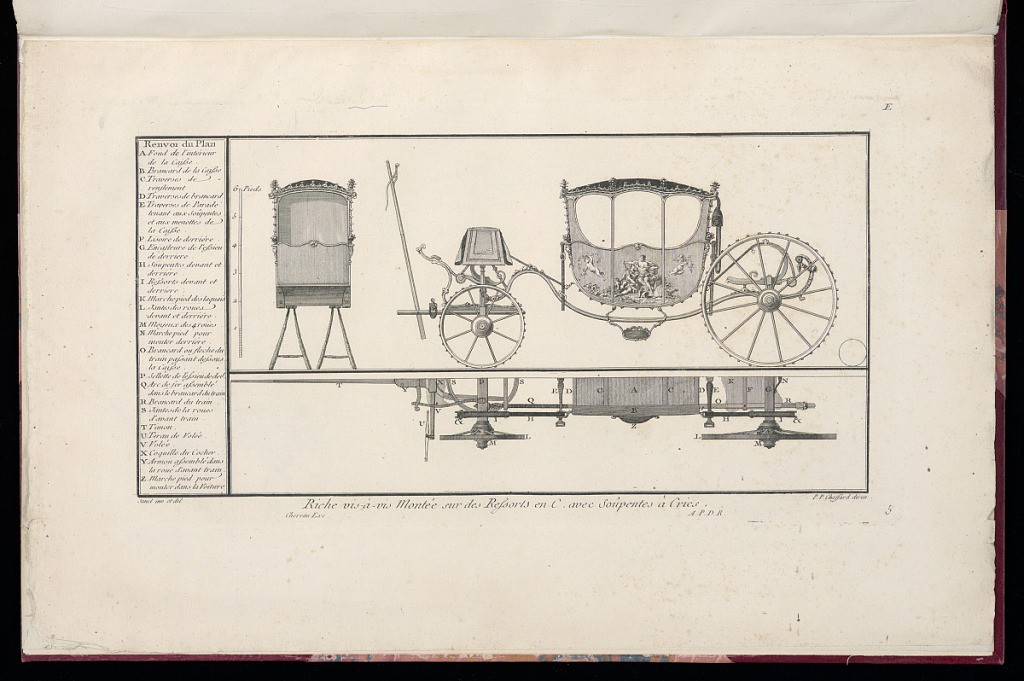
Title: Riche vis-à-vis Montée sur des Ressorts en C. avec Soûpentes à Crics
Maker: Janel, French, active 18th century
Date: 1760-1790
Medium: Etching and engraving on laid paper
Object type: Print
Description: Design for a carriage with images showing the profile, the face of the carriage, and a detailed diagram of the spring mechanism. At left, is a key of the plan for the design. The carriage is richly decorated with a painted scene of Venus and Mars and flying putti. The carriage is decorated with carved ornament motifs including mascarons and floral bouquets. The plate is signed and numbered.